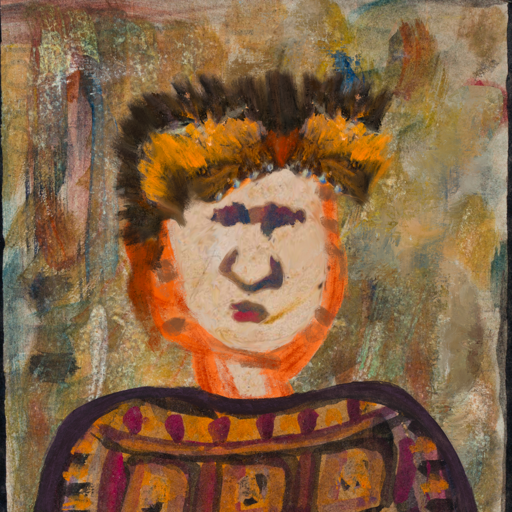
Background: Pipe, Head And Neck Front: Rupkatha, Face Front: In_The_Sun, Bust: Doll, Hair Front: Blank, Head Accessory: Gypsy_Queen, Second Necklace: Blank, Necklace: Blank, Baby: Blank